Question: What is the value of the measurement in the image?
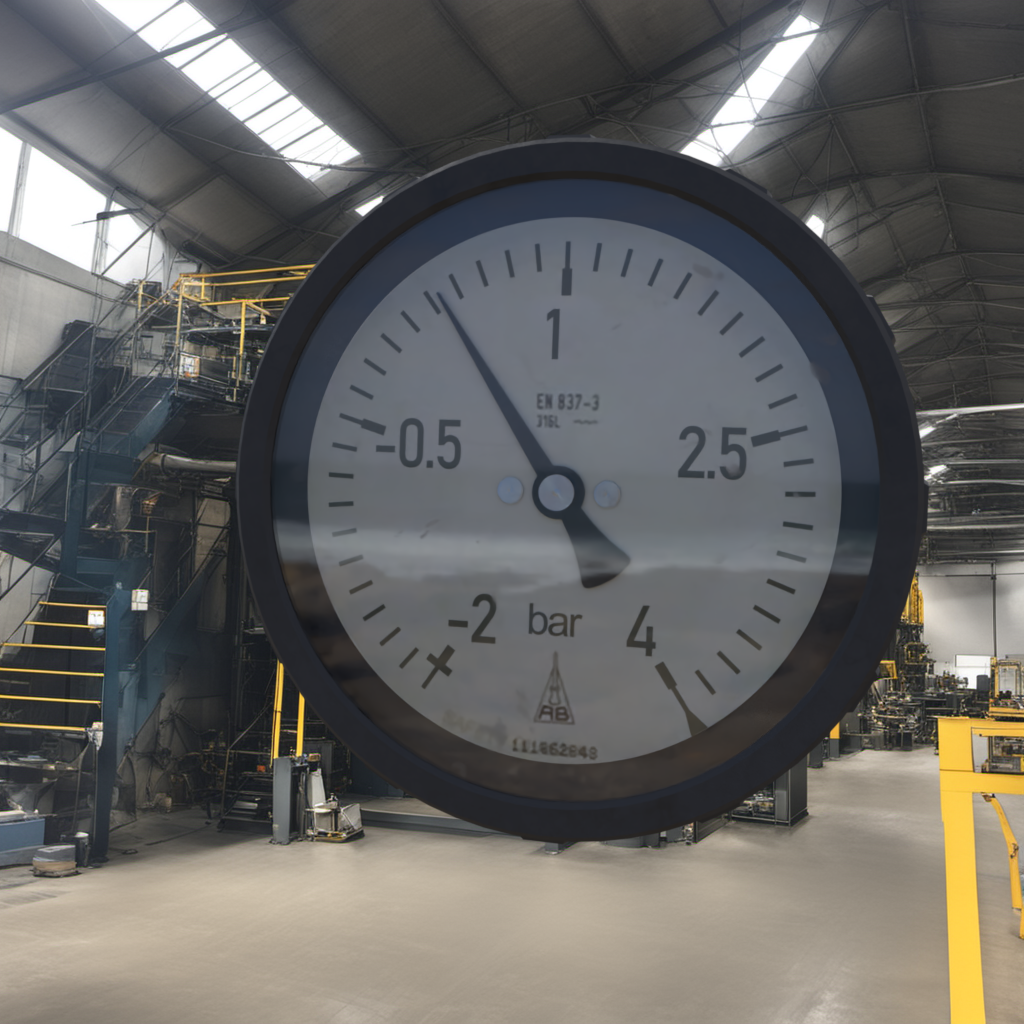
Answer: The result is 0.29
Question: What is the range of the measurement shown in the image?
Answer: The range is from -2 to 4
Question: What is the minimum and maximum value of the measurement shown in the image?
Answer: The minimum value is -2 and the maximum value is 4